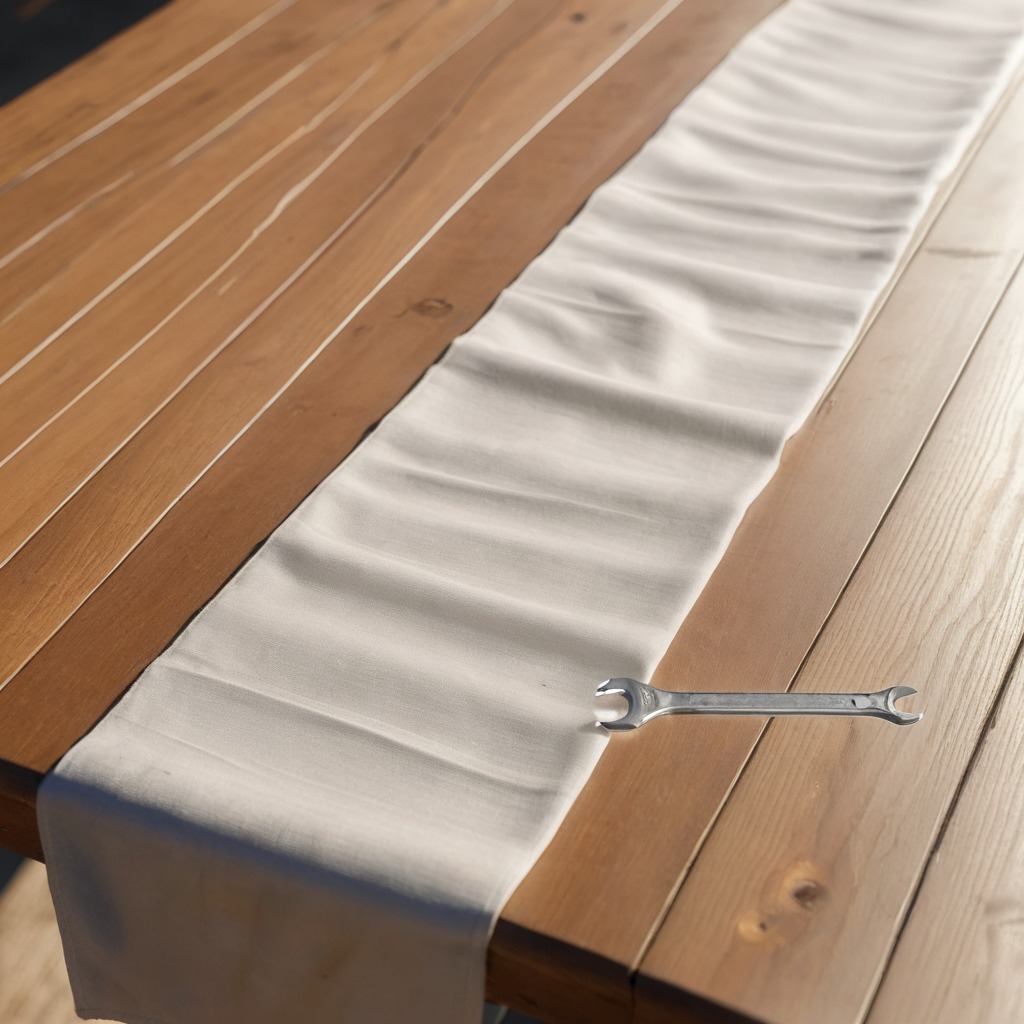
An wrench lying on a wooden table in an outdoor workshop during daytime bright natural light soft shadows worn but beneath the cloth.